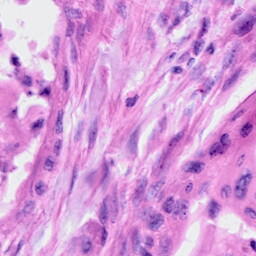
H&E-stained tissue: Cervix